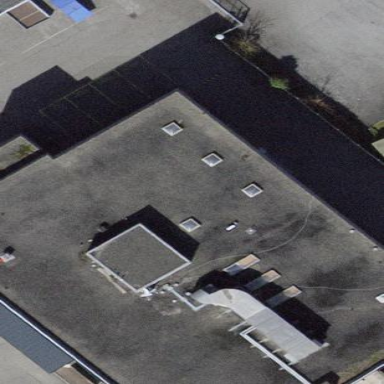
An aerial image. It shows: Building with flat roof.